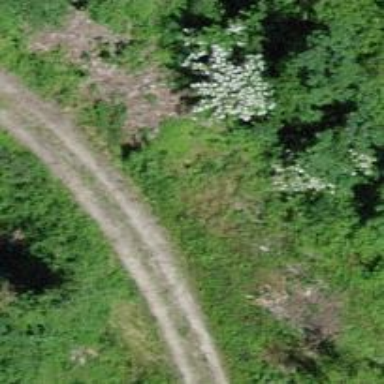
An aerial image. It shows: Grassy path with excellent trail visibility.